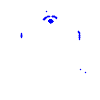
Particle: pion